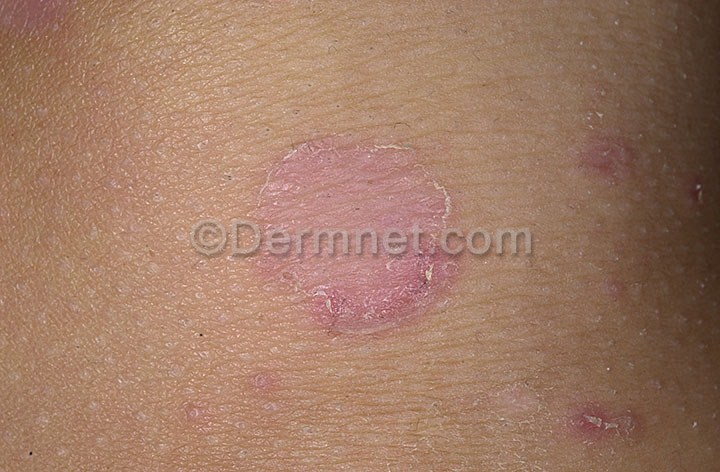
Disease: Cellulitis Impetigo and other Bacterial Infections